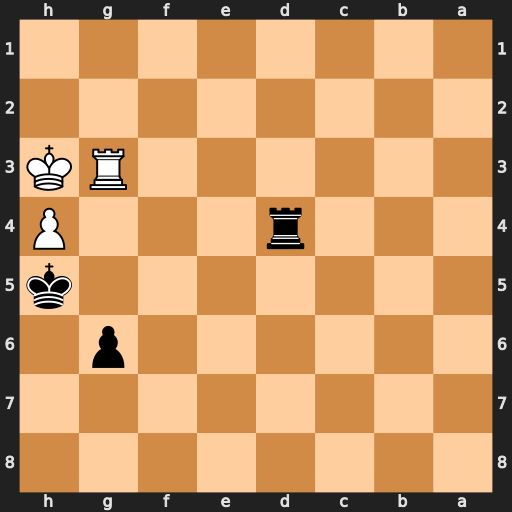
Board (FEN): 8/8/6p1/7k/3r3P/6RK/8/8
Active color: b
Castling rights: -
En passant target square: -
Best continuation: Rxh4+ Kg2 Rg4